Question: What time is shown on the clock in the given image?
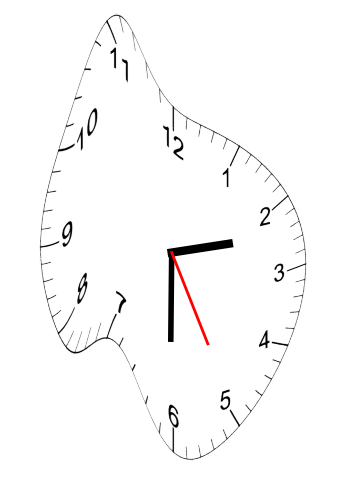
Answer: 02:30:25